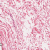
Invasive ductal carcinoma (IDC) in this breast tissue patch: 0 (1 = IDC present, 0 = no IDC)